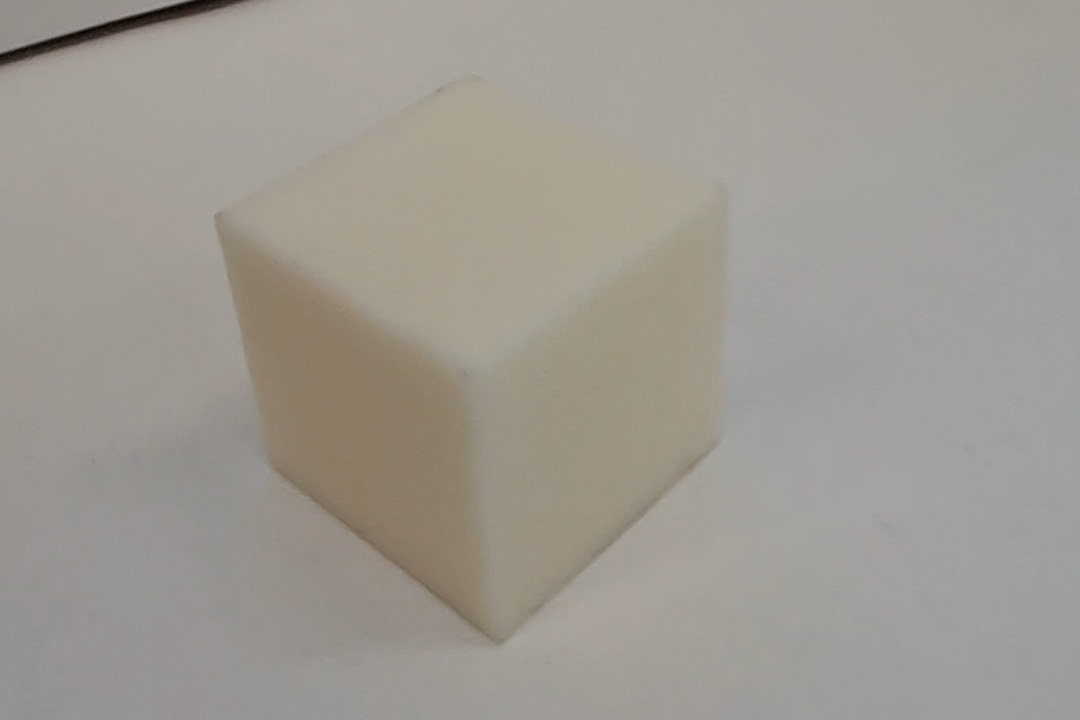
Label: Cuboid